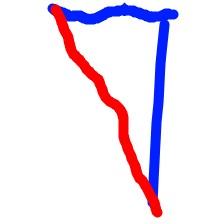
Shape: triangle